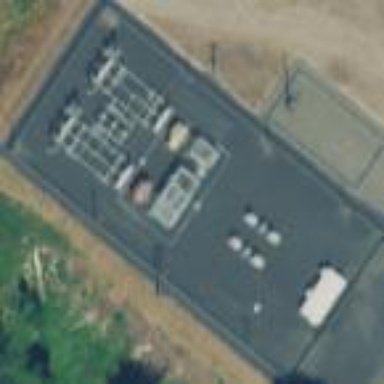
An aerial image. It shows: Power substation enclosed by fence.